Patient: sex F, age 75
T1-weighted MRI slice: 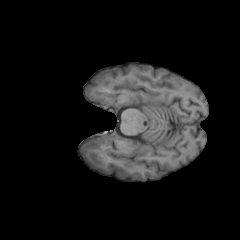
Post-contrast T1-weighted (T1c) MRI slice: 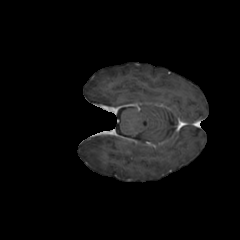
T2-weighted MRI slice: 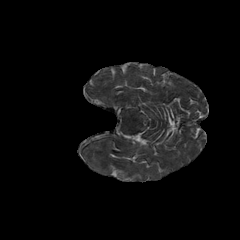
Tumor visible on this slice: no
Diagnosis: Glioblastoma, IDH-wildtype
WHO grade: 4